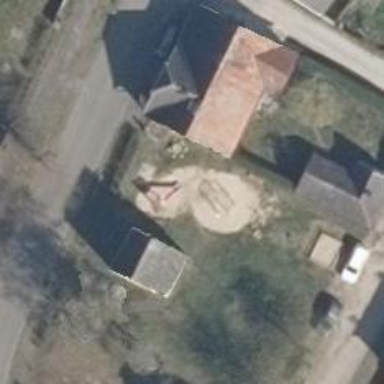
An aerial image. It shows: Playground area for leisure activities on the land.